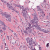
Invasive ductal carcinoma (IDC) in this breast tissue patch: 1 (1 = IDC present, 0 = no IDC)